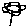
Label: flower